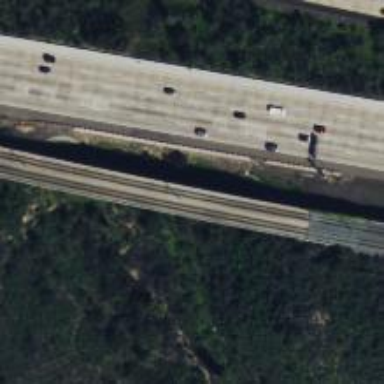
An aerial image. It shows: Bridge for light rail electrified with contact line.